Aerial crown-view tile of a tropical tree (Barro Colorado Island, Panama), acquired 20240918:
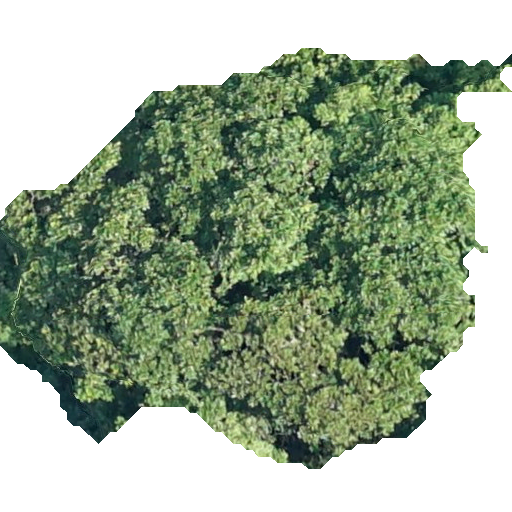
Species: Anacardium excelsum
GBIF accepted scientific name: Anacardium excelsum
Crown area: 235.92 m²